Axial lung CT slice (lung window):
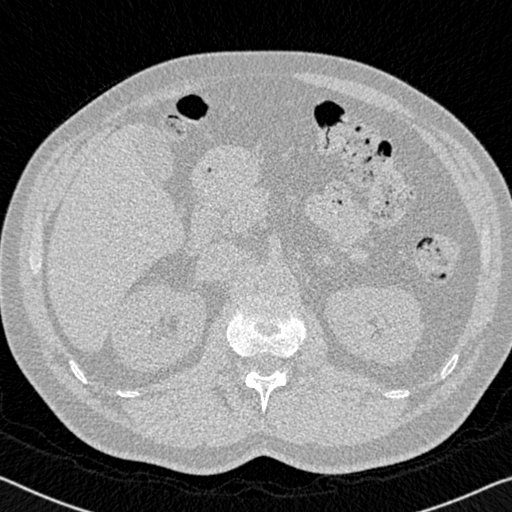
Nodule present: no